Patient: sex M, age 73
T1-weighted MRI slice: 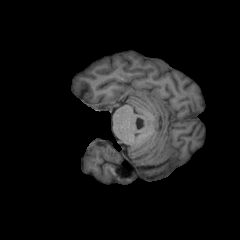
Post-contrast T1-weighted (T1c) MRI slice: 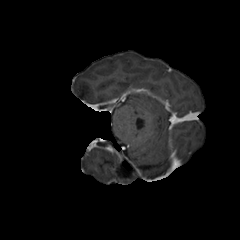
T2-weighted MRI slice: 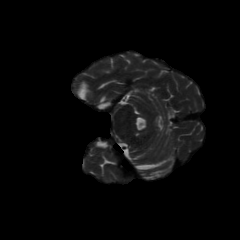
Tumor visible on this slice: no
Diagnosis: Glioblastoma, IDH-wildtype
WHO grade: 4